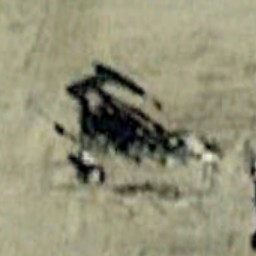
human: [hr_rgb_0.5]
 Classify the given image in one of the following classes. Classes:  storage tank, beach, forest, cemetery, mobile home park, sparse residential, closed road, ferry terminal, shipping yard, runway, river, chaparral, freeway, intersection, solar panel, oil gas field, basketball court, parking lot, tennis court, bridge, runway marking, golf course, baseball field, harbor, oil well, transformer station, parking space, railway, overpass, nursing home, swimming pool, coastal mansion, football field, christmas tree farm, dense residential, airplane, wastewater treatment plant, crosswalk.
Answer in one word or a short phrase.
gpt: oil well